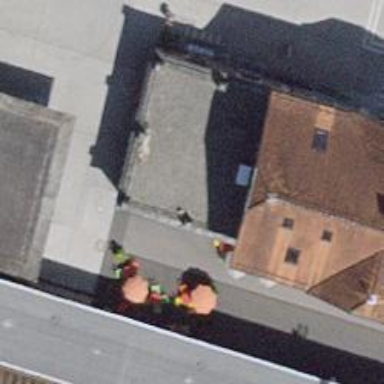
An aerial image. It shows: Café that also functions as bakery.